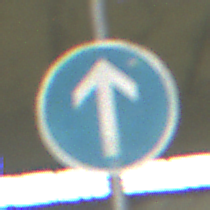
Verkehrszeichen: VorgeschriebeneFahrtrichtungGeradeaus
Umgebung: Indoor, Special
Tageszeit: NotSpecified
Wetter: NotSpecified
Licht: Artificial
Jahreszeit: NotSpecified
Kontrast: HighContrast